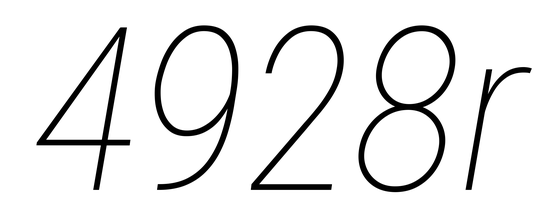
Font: Roboto-Italic_Condensed_Thin_Italic